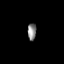
Tissue: prostate
Cell type: Myeloid cells
Senescence score: 0.211
Nuclear area (px): 144
Mean DAPI intensity: 137.285